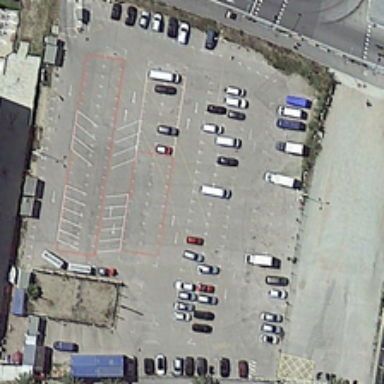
Some cars are in a parking lot with many empty parking spaces near several buildings .